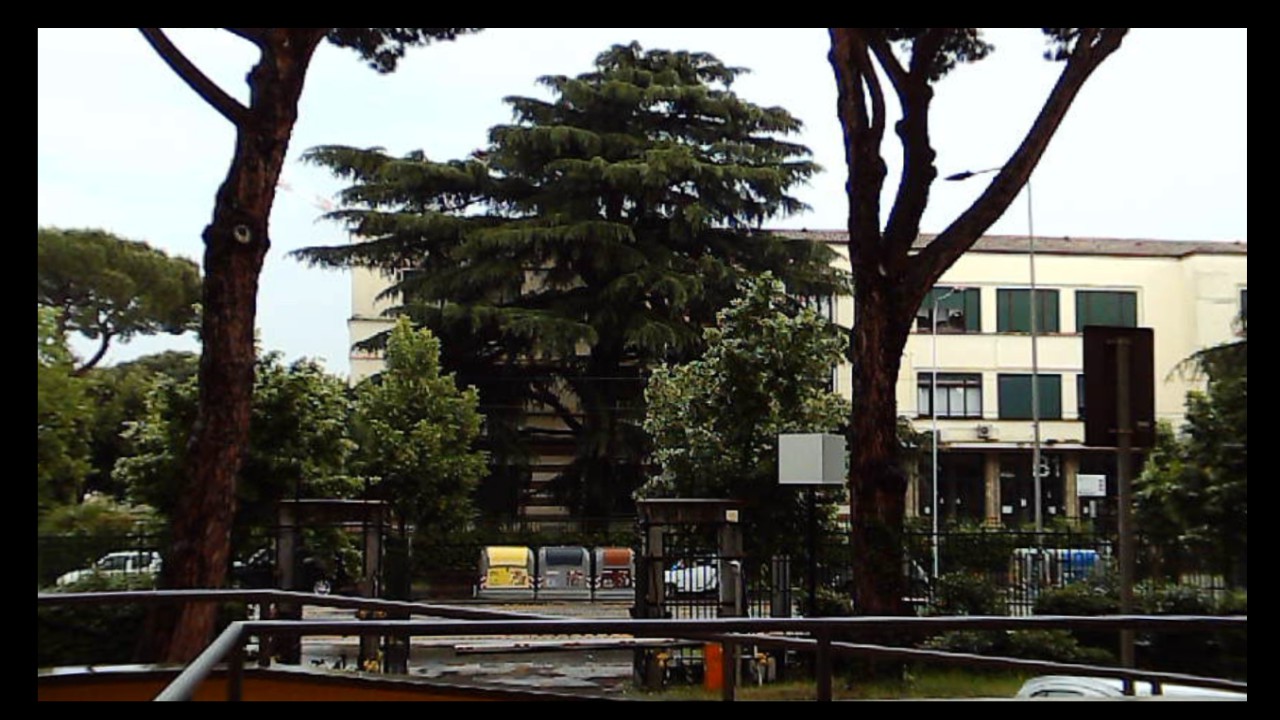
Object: DarwinFPV cineape20